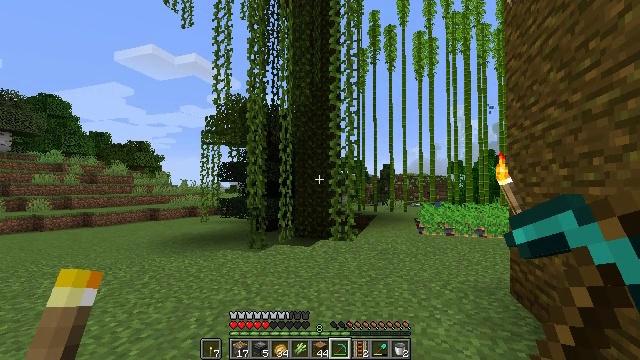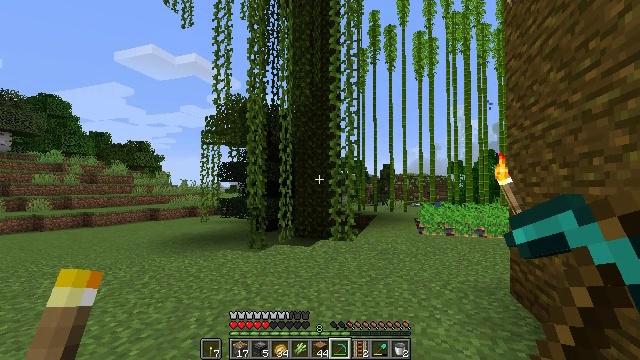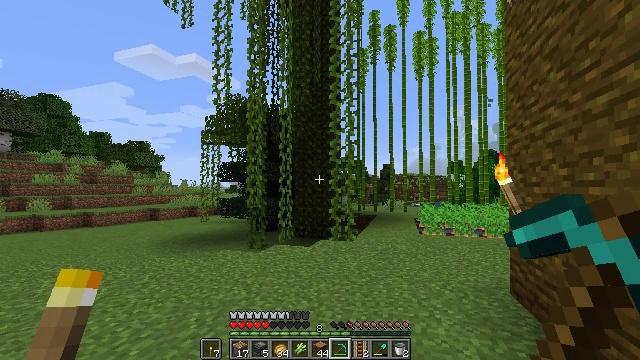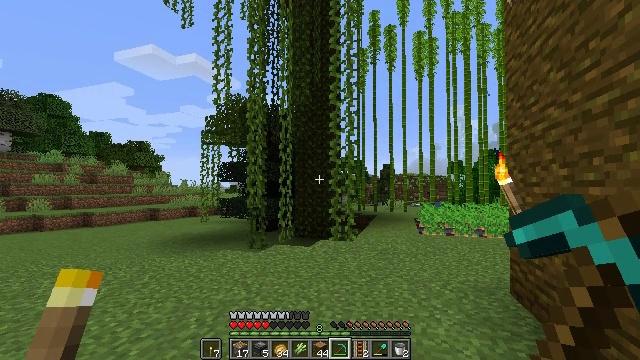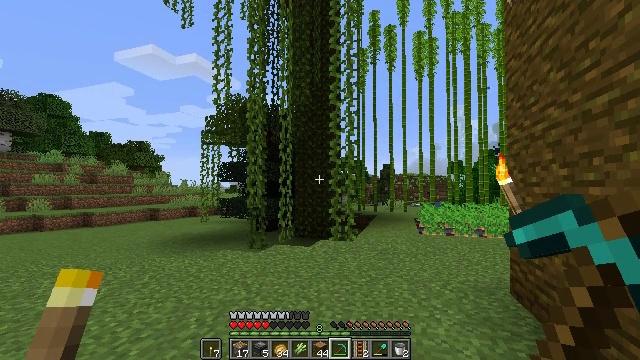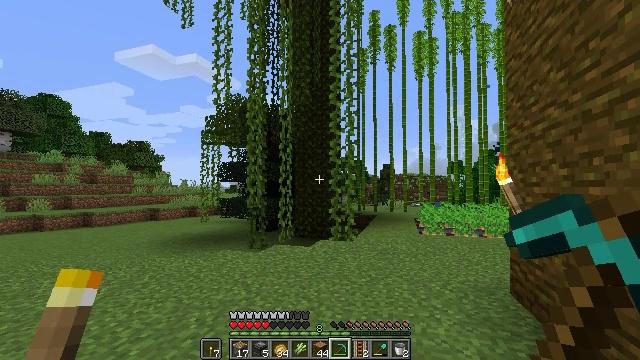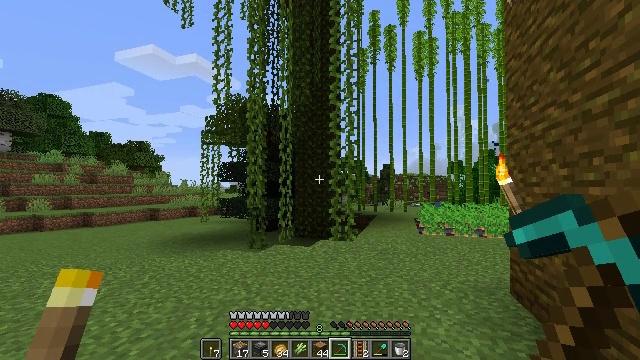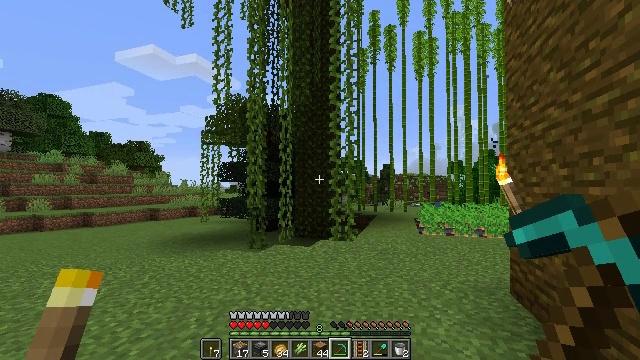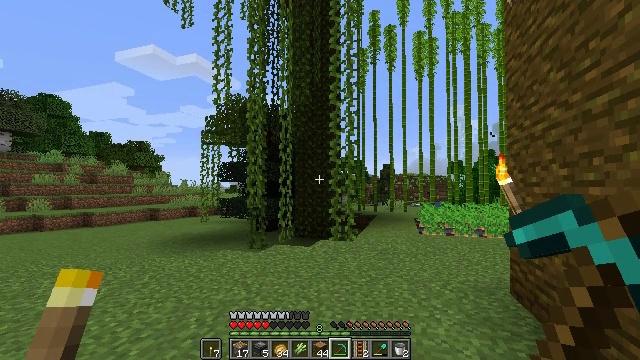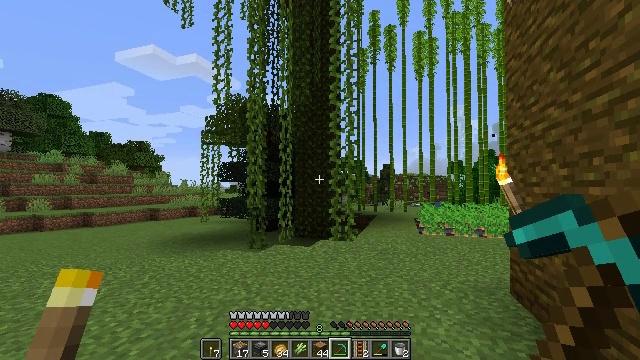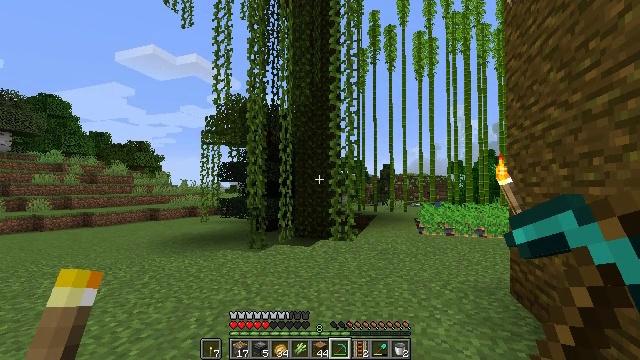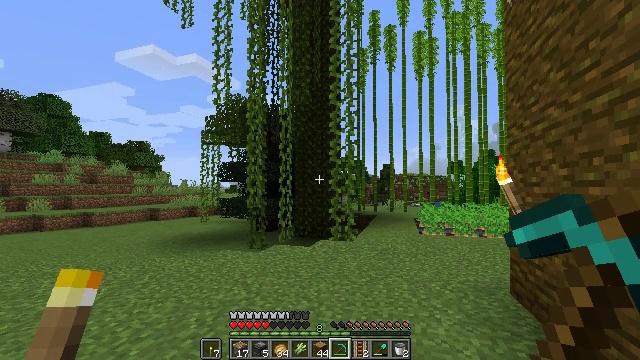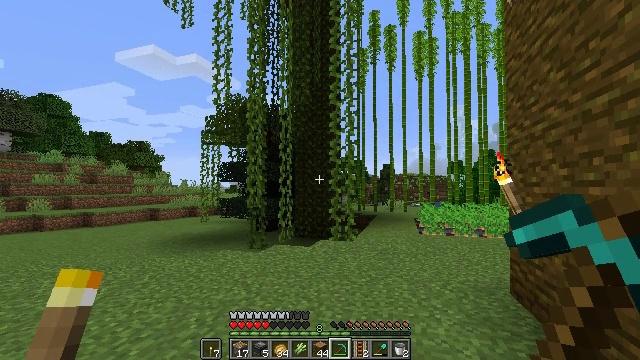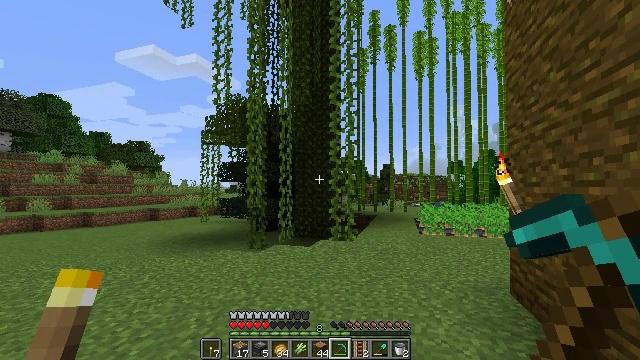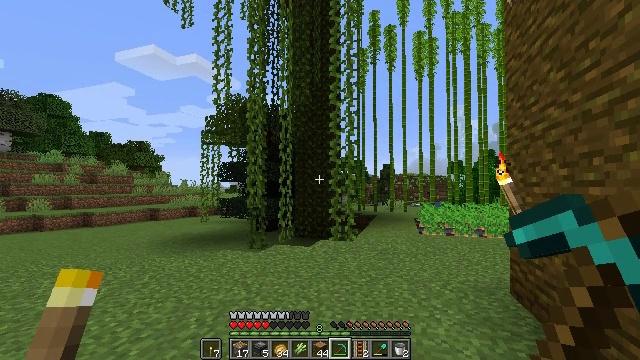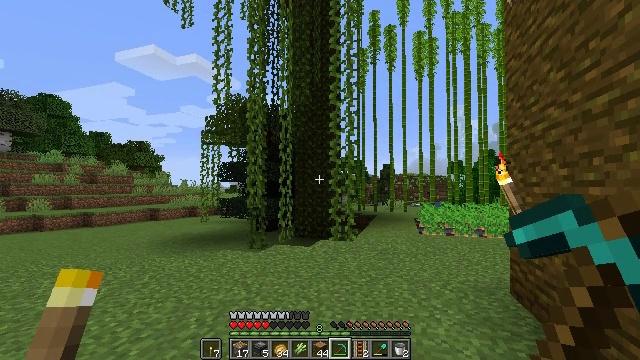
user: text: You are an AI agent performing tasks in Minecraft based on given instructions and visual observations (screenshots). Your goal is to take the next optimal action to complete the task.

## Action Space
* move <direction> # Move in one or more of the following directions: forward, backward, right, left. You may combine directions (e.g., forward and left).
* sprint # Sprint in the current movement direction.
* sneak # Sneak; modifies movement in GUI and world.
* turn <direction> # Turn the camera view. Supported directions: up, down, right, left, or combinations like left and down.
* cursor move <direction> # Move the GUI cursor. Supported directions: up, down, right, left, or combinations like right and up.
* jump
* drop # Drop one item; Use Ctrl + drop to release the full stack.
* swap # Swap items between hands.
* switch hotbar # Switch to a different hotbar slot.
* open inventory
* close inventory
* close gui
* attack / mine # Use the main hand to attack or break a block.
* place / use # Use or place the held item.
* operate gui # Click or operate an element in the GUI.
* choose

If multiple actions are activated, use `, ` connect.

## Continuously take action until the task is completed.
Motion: motion action
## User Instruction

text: Collect tall grass by breaking it.
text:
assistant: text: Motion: no_op
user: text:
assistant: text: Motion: no_op
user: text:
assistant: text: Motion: no_op
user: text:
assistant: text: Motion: no_op
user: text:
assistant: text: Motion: no_op
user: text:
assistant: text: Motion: no_op
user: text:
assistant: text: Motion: no_op
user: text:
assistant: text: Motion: no_op
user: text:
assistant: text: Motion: no_op
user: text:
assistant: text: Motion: no_op
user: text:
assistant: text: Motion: no_op
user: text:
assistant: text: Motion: no_op
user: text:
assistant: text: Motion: no_op
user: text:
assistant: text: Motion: no_op
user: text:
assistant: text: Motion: no_op
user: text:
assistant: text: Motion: no_op
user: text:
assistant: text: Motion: no_op
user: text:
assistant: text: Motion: no_op
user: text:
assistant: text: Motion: no_op
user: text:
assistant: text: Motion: no_op
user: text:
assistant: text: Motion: no_op
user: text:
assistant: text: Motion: no_op
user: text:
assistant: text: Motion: no_op
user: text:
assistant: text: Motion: no_op
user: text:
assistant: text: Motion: no_op
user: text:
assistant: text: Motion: no_op
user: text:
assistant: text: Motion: no_op
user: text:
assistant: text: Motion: no_op
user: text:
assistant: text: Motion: no_op
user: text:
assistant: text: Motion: no_op